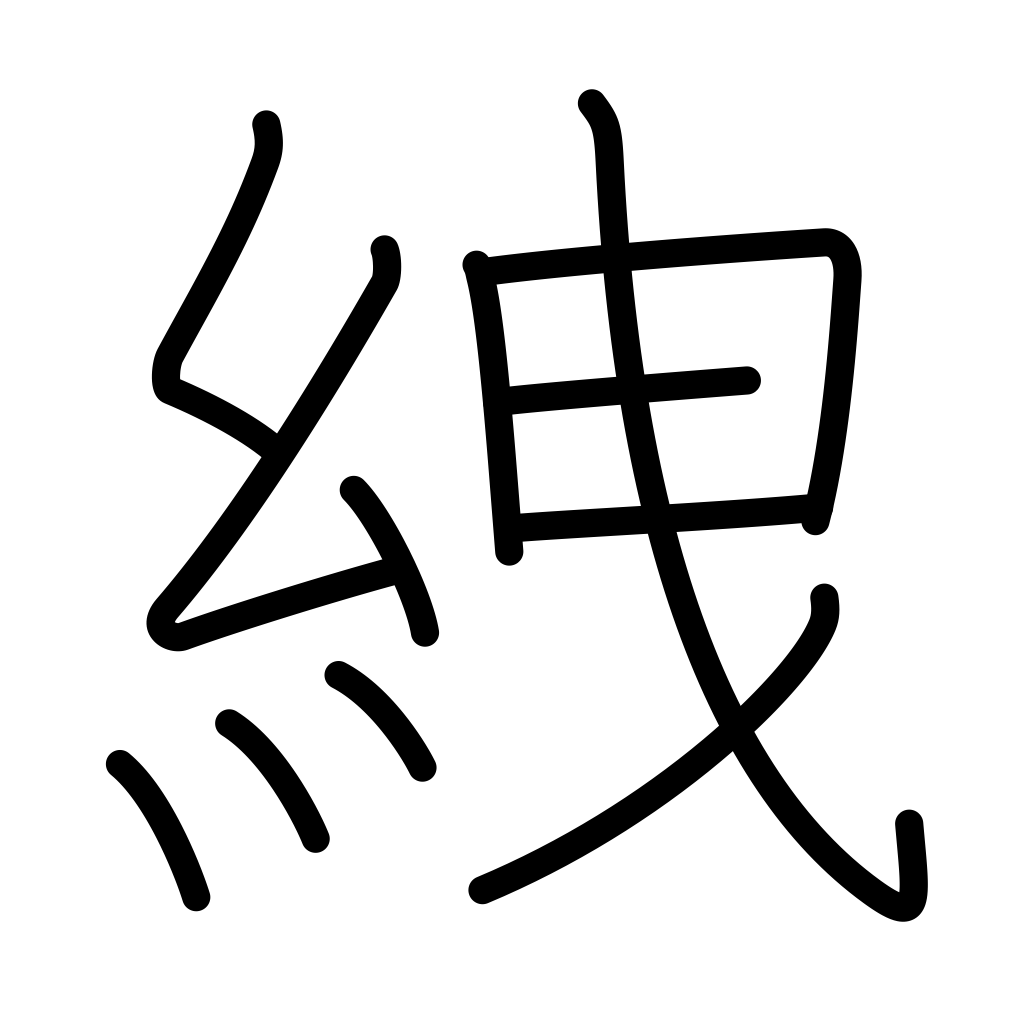
Meaning: tie